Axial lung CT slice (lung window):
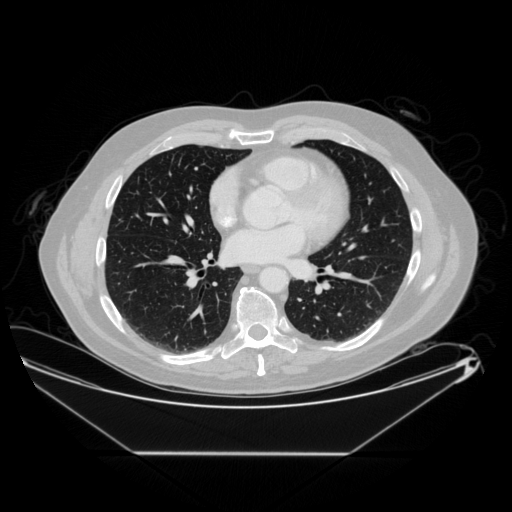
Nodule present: no